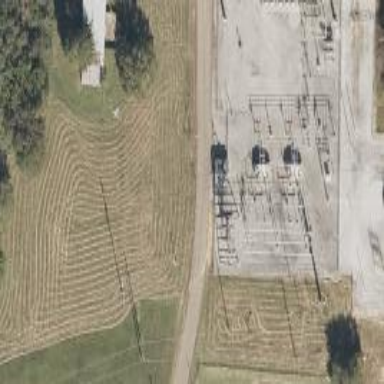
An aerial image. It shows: Distribution substation surrounded by fence.